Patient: sex M, age 48
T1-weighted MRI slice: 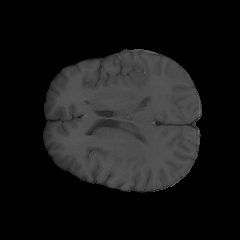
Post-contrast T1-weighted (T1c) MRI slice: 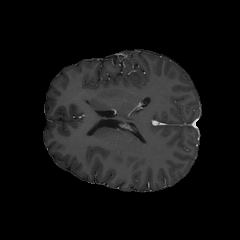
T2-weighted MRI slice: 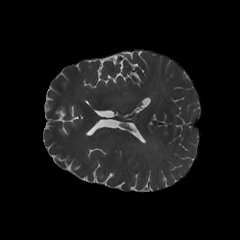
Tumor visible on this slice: no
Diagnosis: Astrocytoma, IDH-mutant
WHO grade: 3